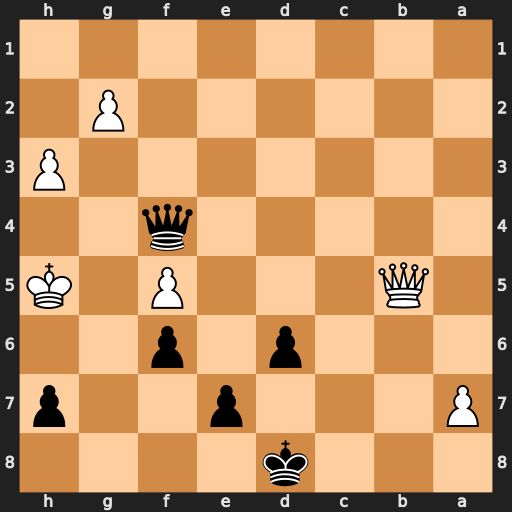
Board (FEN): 3k4/P3p2p/3p1p2/1Q3P1K/5q2/7P/6P1/8
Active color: b
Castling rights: -
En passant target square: -
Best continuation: Qg5#